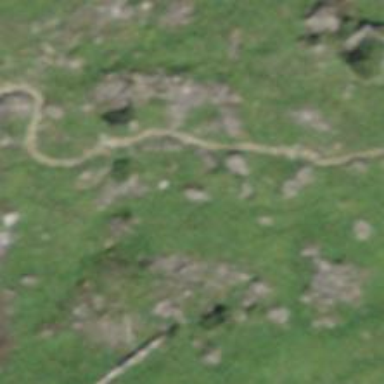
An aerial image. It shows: Path.